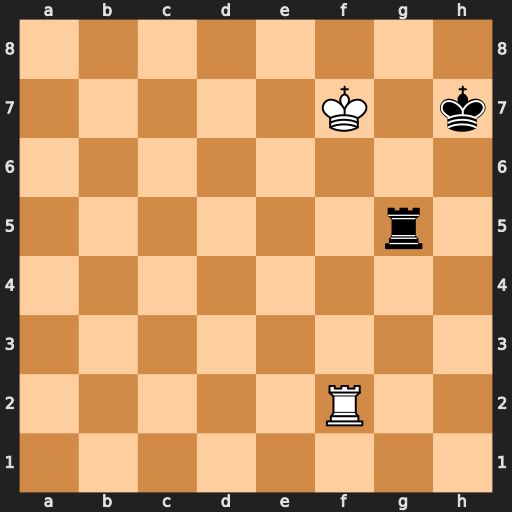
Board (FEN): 8/5K1k/8/6r1/8/8/5R2/8
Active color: w
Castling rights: -
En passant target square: -
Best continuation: Rh2+ Rh5 Rxh5#